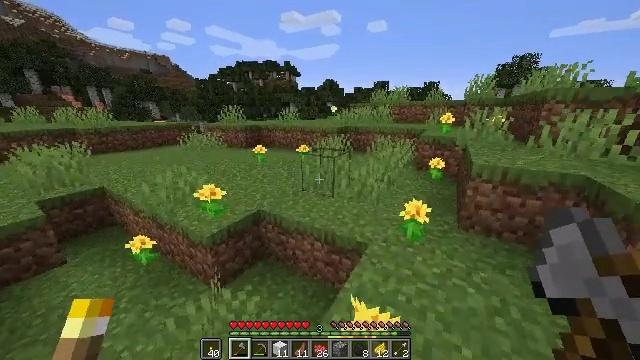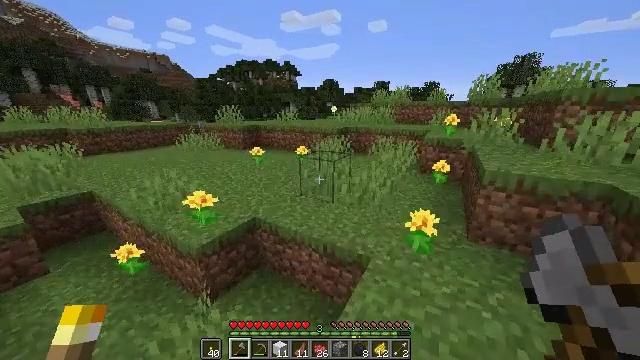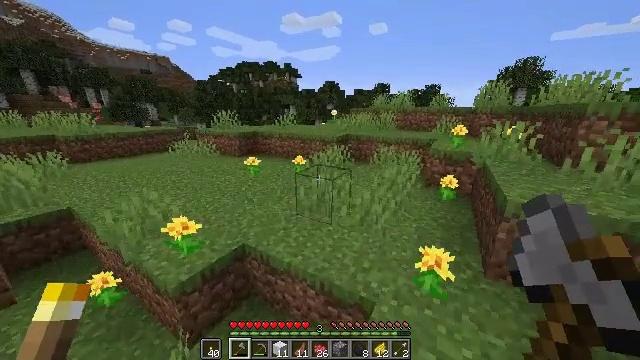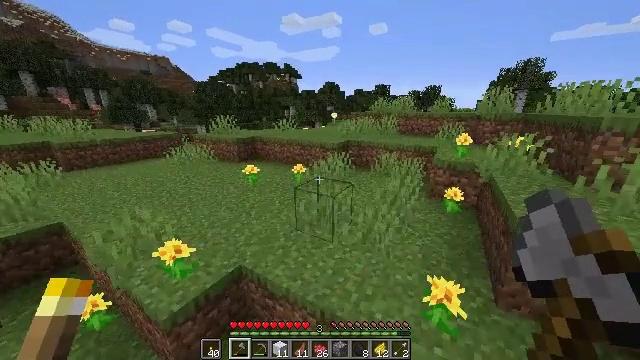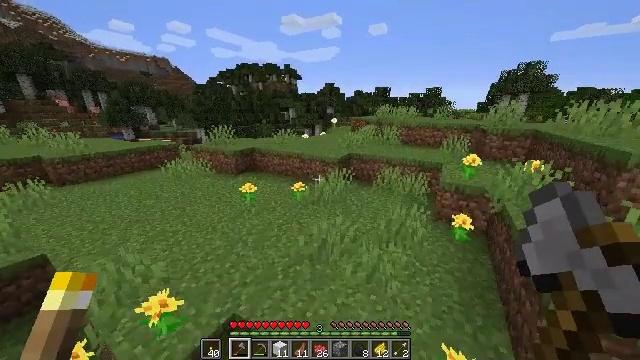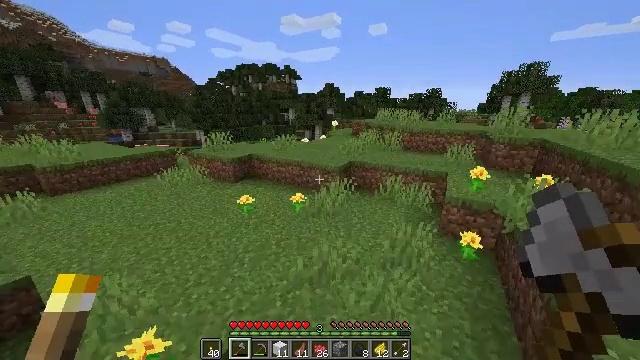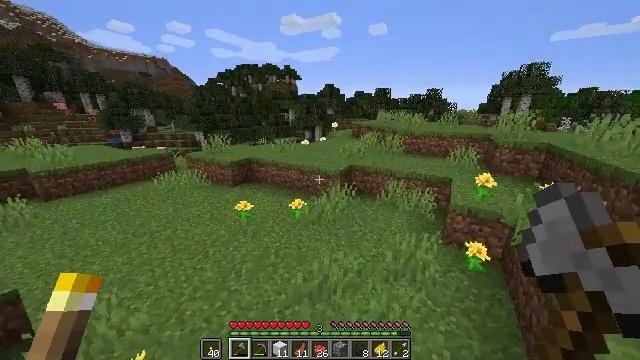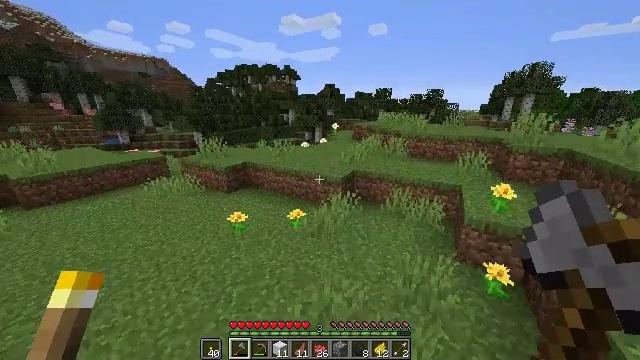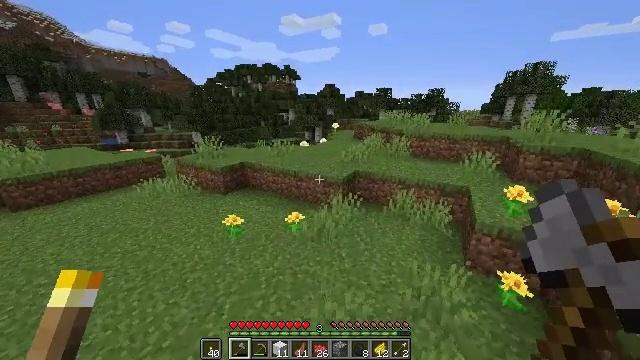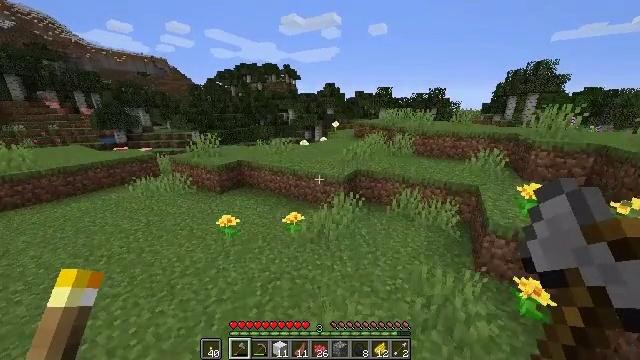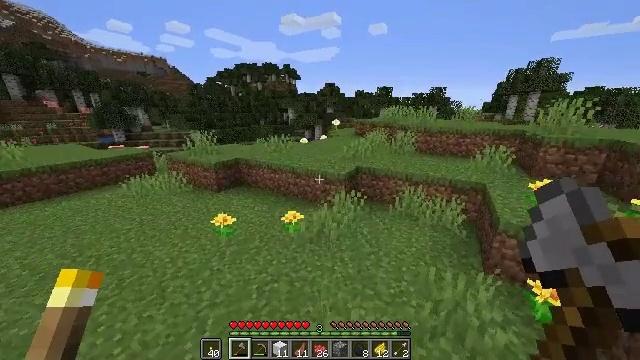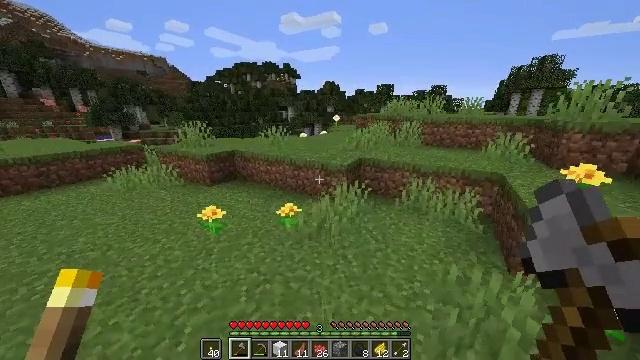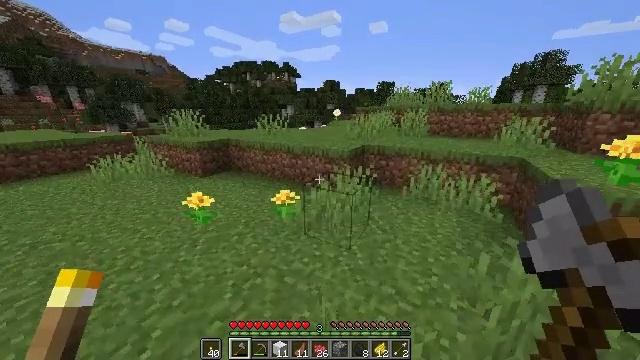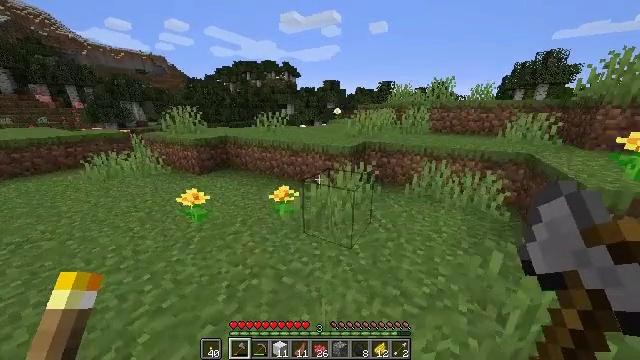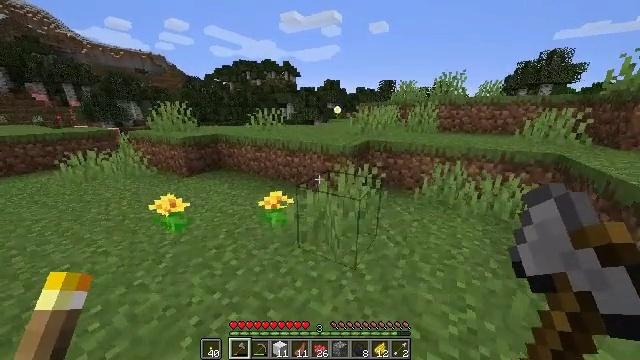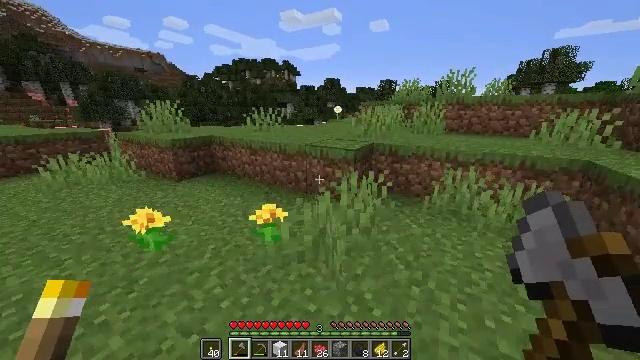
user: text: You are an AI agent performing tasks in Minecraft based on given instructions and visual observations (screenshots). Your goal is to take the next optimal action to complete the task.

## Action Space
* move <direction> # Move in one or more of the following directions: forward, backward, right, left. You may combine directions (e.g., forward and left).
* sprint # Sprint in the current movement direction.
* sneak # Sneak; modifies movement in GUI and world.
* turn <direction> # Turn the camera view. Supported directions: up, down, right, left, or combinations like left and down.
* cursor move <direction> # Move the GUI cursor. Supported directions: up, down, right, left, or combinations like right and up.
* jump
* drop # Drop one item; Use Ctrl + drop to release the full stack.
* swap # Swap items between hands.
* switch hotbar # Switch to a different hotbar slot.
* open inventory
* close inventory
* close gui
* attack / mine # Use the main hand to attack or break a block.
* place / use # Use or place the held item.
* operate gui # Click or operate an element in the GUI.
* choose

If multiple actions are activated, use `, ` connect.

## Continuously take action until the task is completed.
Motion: motion action
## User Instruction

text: Harvest the oxeye daisy.
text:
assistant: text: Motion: move forward
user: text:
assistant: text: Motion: move forward, jump
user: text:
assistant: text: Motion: move forward, jump
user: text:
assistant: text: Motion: move forward, jump
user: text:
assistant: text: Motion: move forward
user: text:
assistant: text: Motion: move forward
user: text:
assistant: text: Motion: move forward
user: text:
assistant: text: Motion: move forward
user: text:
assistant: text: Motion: move forward
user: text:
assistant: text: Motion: move forward
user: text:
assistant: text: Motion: move forward
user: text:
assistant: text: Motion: move forward
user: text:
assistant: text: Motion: move forward
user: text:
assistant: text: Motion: move forward
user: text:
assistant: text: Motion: move forward
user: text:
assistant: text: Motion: move forward
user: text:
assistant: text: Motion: move forward
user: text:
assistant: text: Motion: move forward
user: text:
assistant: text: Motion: move forward
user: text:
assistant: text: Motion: move forward, jump
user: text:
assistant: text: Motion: move forward, jump
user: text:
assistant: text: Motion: move forward, jump
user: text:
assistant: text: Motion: move forward
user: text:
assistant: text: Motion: move forward
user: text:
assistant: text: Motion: move forward
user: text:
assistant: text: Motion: move forward
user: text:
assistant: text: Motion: move forward
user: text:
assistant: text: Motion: move forward
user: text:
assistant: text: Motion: move forward
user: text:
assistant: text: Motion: move forward